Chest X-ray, AP view. Patient: 68 years old, sex M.
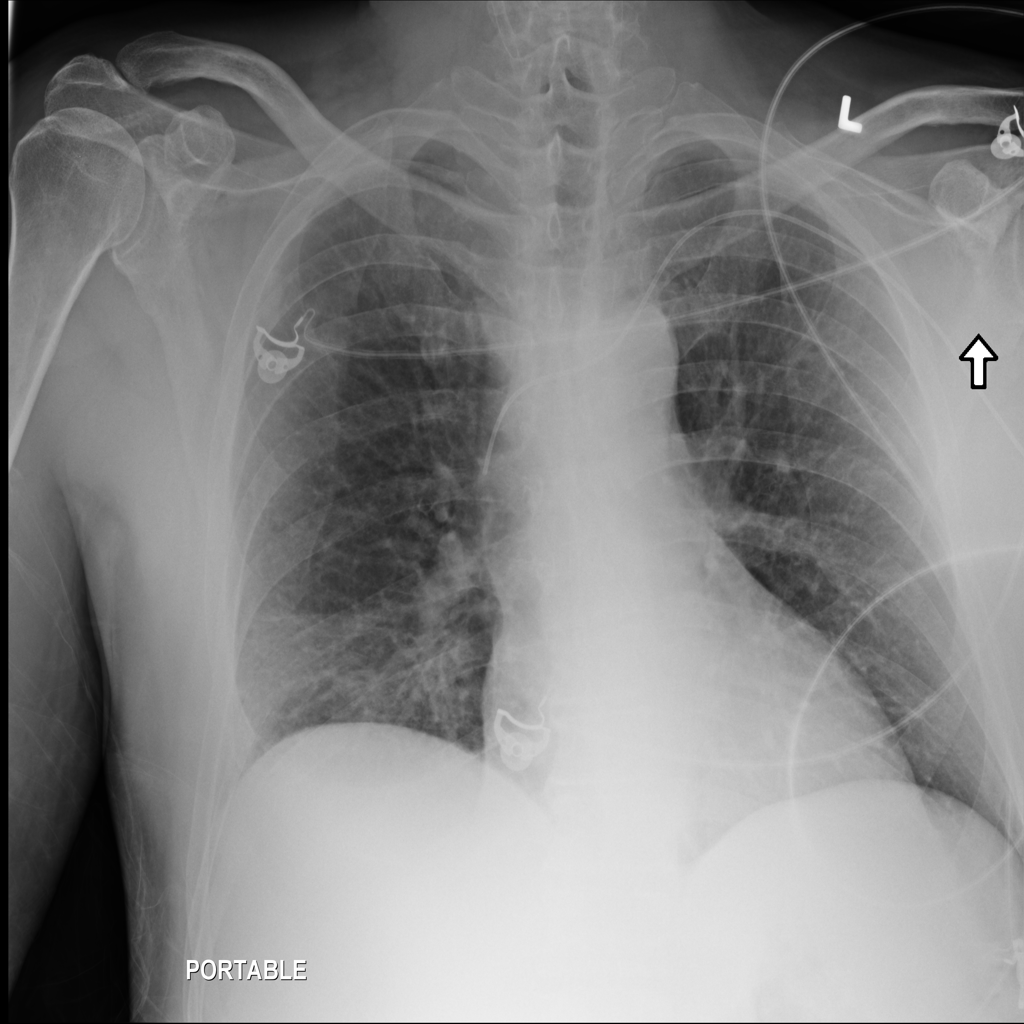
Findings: No Finding